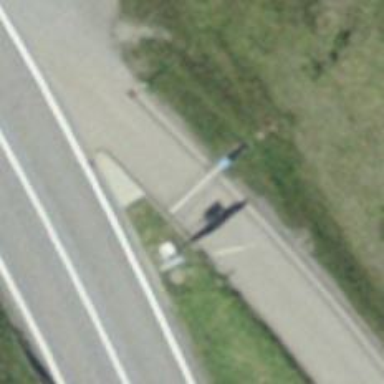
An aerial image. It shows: Lift gate barrier.